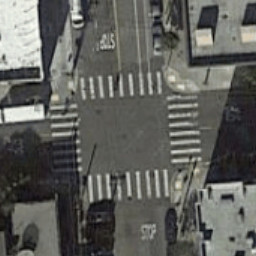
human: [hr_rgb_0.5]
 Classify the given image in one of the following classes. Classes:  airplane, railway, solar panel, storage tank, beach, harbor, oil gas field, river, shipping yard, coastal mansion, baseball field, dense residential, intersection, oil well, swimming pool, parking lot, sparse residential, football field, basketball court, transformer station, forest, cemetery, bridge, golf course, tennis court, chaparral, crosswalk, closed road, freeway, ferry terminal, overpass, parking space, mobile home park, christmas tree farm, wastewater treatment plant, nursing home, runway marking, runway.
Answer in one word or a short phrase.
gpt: crosswalk